Question: This is my output

This is my .html
'''
<td class="category" colspan ="2" id="tdcategory1">
<div id="category1" style="border:none !important; overflow:hidden; width:auto; height:auto">
</div>
</td>
'''
my procdure is I will create checkbox inside of id="tdcategory1"
and I will create many checkbox inside of id="category1"
this is my .js
'''
var div = $('#tdcategory1');
var input = $('<input />', { type: 'checkbox', name: "chkallcategory1", id: "chkallcategory1", value: 1, style: "cursor:pointer" });
input.appendTo(div);
$.each(data.Records, function (e, key, value) {
var div = $('#category1');
var input = $('<input />', { type: 'checkbox', name: cate_name, id: cate_name + '_' + key.id, value: key.id, style: "cursor:pointer" });
input.appendTo(div);
});
'''
The problem is my first Checkbox created are position in the bottom of #category1 div
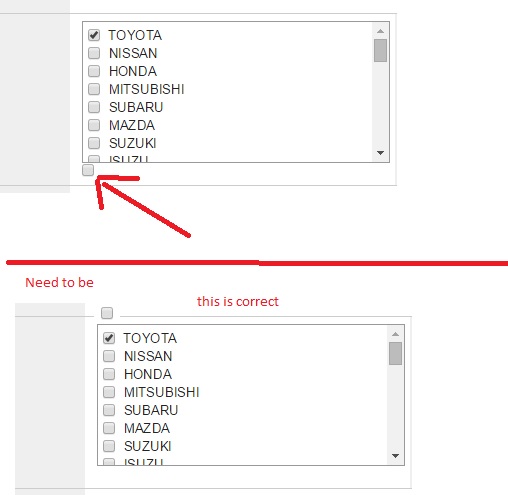
Answer: When you are doing 'appendTo' for first checkbox it will create below markup in your page:
'''
<td class="category" colspan ="2" id="tdcategory1">
<div id="category1" style="border:none !important; overflow:hidden; width:auto; height:auto">
</div>
<!-- checkbox here -->
</td>
'''
So you should add it before div with id 'category1'
You should use 'insertBefore' method like below:
'''
var div = $('#category1');
var input = $('<input />', { type: 'checkbox', name: "chkallcategory1", id: "chkallcategory1", value: 1, style: "cursor:pointer" });
input.insertBefore(div);
$.each(data.Records, function (e, key, value) {
var div = $('#category1');
var input = $('<input />', { type: 'checkbox', name: cate_name, id: cate_name + '_' + key.id, value: key.id, style: "cursor:pointer" });
input.appendTo(div);
});
'''
in case you do not have access to element and wants to add as a first you should use 'prependTo' like below
'''
var div = $('#tdcategory1');
var input = $('<input />', { type: 'checkbox', name: "chkallcategory1", id: "chkallcategory1", value: 1, style: "cursor:pointer" });
input.prependTo(div);
$.each(data.Records, function (e, key, value) {
var div = $('#category1');
var input = $('<input />', { type: 'checkbox', name: cate_name, id: cate_name + '_' + key.id, value: key.id, style: "cursor:pointer" });
input.appendTo(div);
});
'''